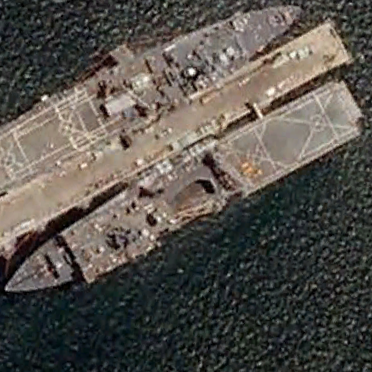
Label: combat